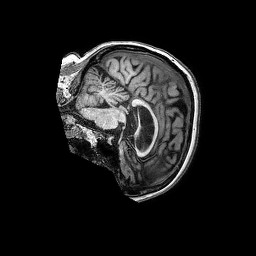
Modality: T1w
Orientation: sagittal
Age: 77
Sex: female
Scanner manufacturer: philips
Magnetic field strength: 3 T
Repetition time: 0.006826 s
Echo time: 0.003074 s